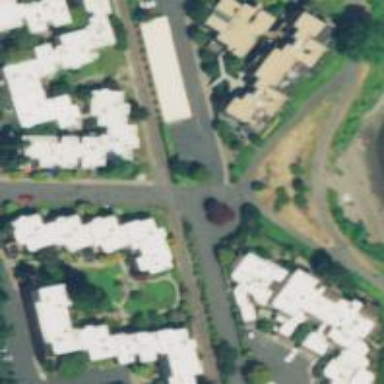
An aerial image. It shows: Residential road with sidewalk on the left.